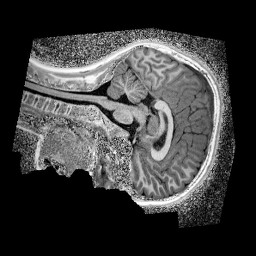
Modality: UNIT1_denoised
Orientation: sagittal
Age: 10
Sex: male
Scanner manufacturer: siemens
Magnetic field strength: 3 T
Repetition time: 4 s
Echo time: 0.00299 s